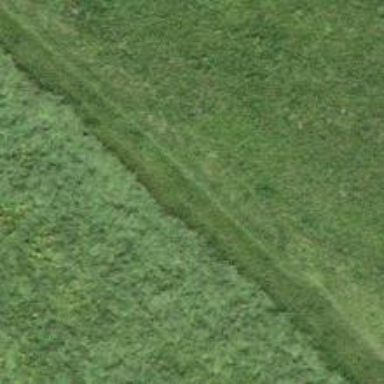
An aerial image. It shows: Track with ground surface of grade 5.